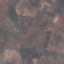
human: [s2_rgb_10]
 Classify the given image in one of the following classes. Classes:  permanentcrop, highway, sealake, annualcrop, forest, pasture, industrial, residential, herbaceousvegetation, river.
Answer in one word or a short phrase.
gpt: PermanentCrop